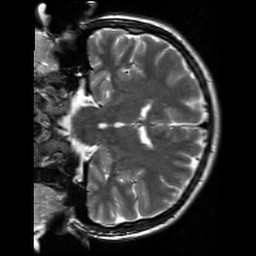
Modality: T2w
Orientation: coronal
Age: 19
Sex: male
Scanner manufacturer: siemens
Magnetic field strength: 3 T
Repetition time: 7 s
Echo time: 0.09 s